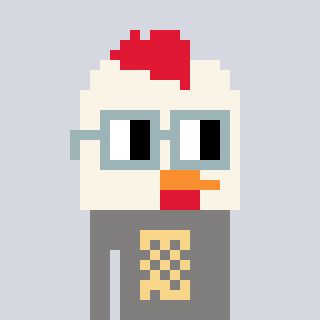
a pixel art character with square dark gray glasses, a chicken-shaped head and a bluegrey-colored body on a cool background